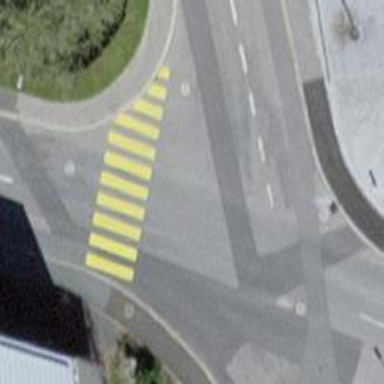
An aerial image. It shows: Marked road crossing with visible markings.